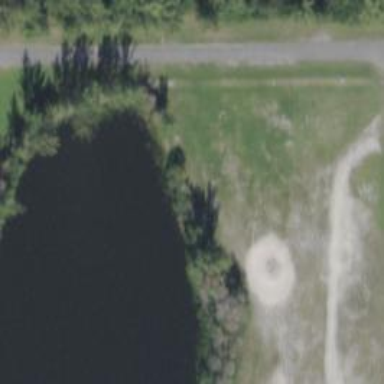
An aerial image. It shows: Disc golf basket.